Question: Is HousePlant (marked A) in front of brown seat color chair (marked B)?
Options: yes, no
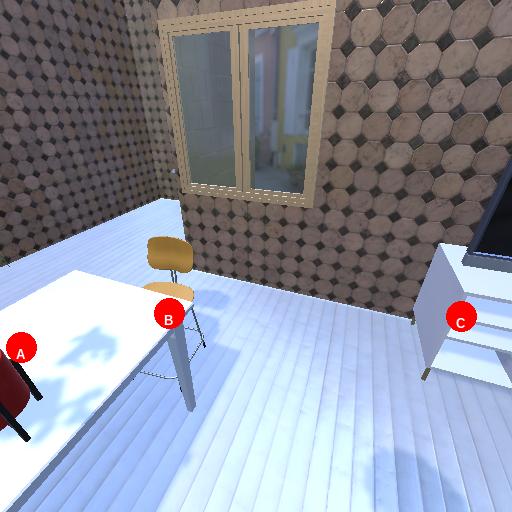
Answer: yes